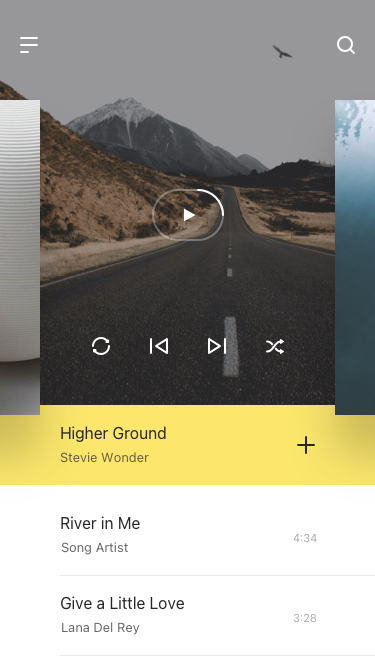
Text in this UI design:
Higher Ground
Stevie Wonder
Give a Little Love
Lana Del Rey
3:28
River in Me
Song Artist
4:34